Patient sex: F
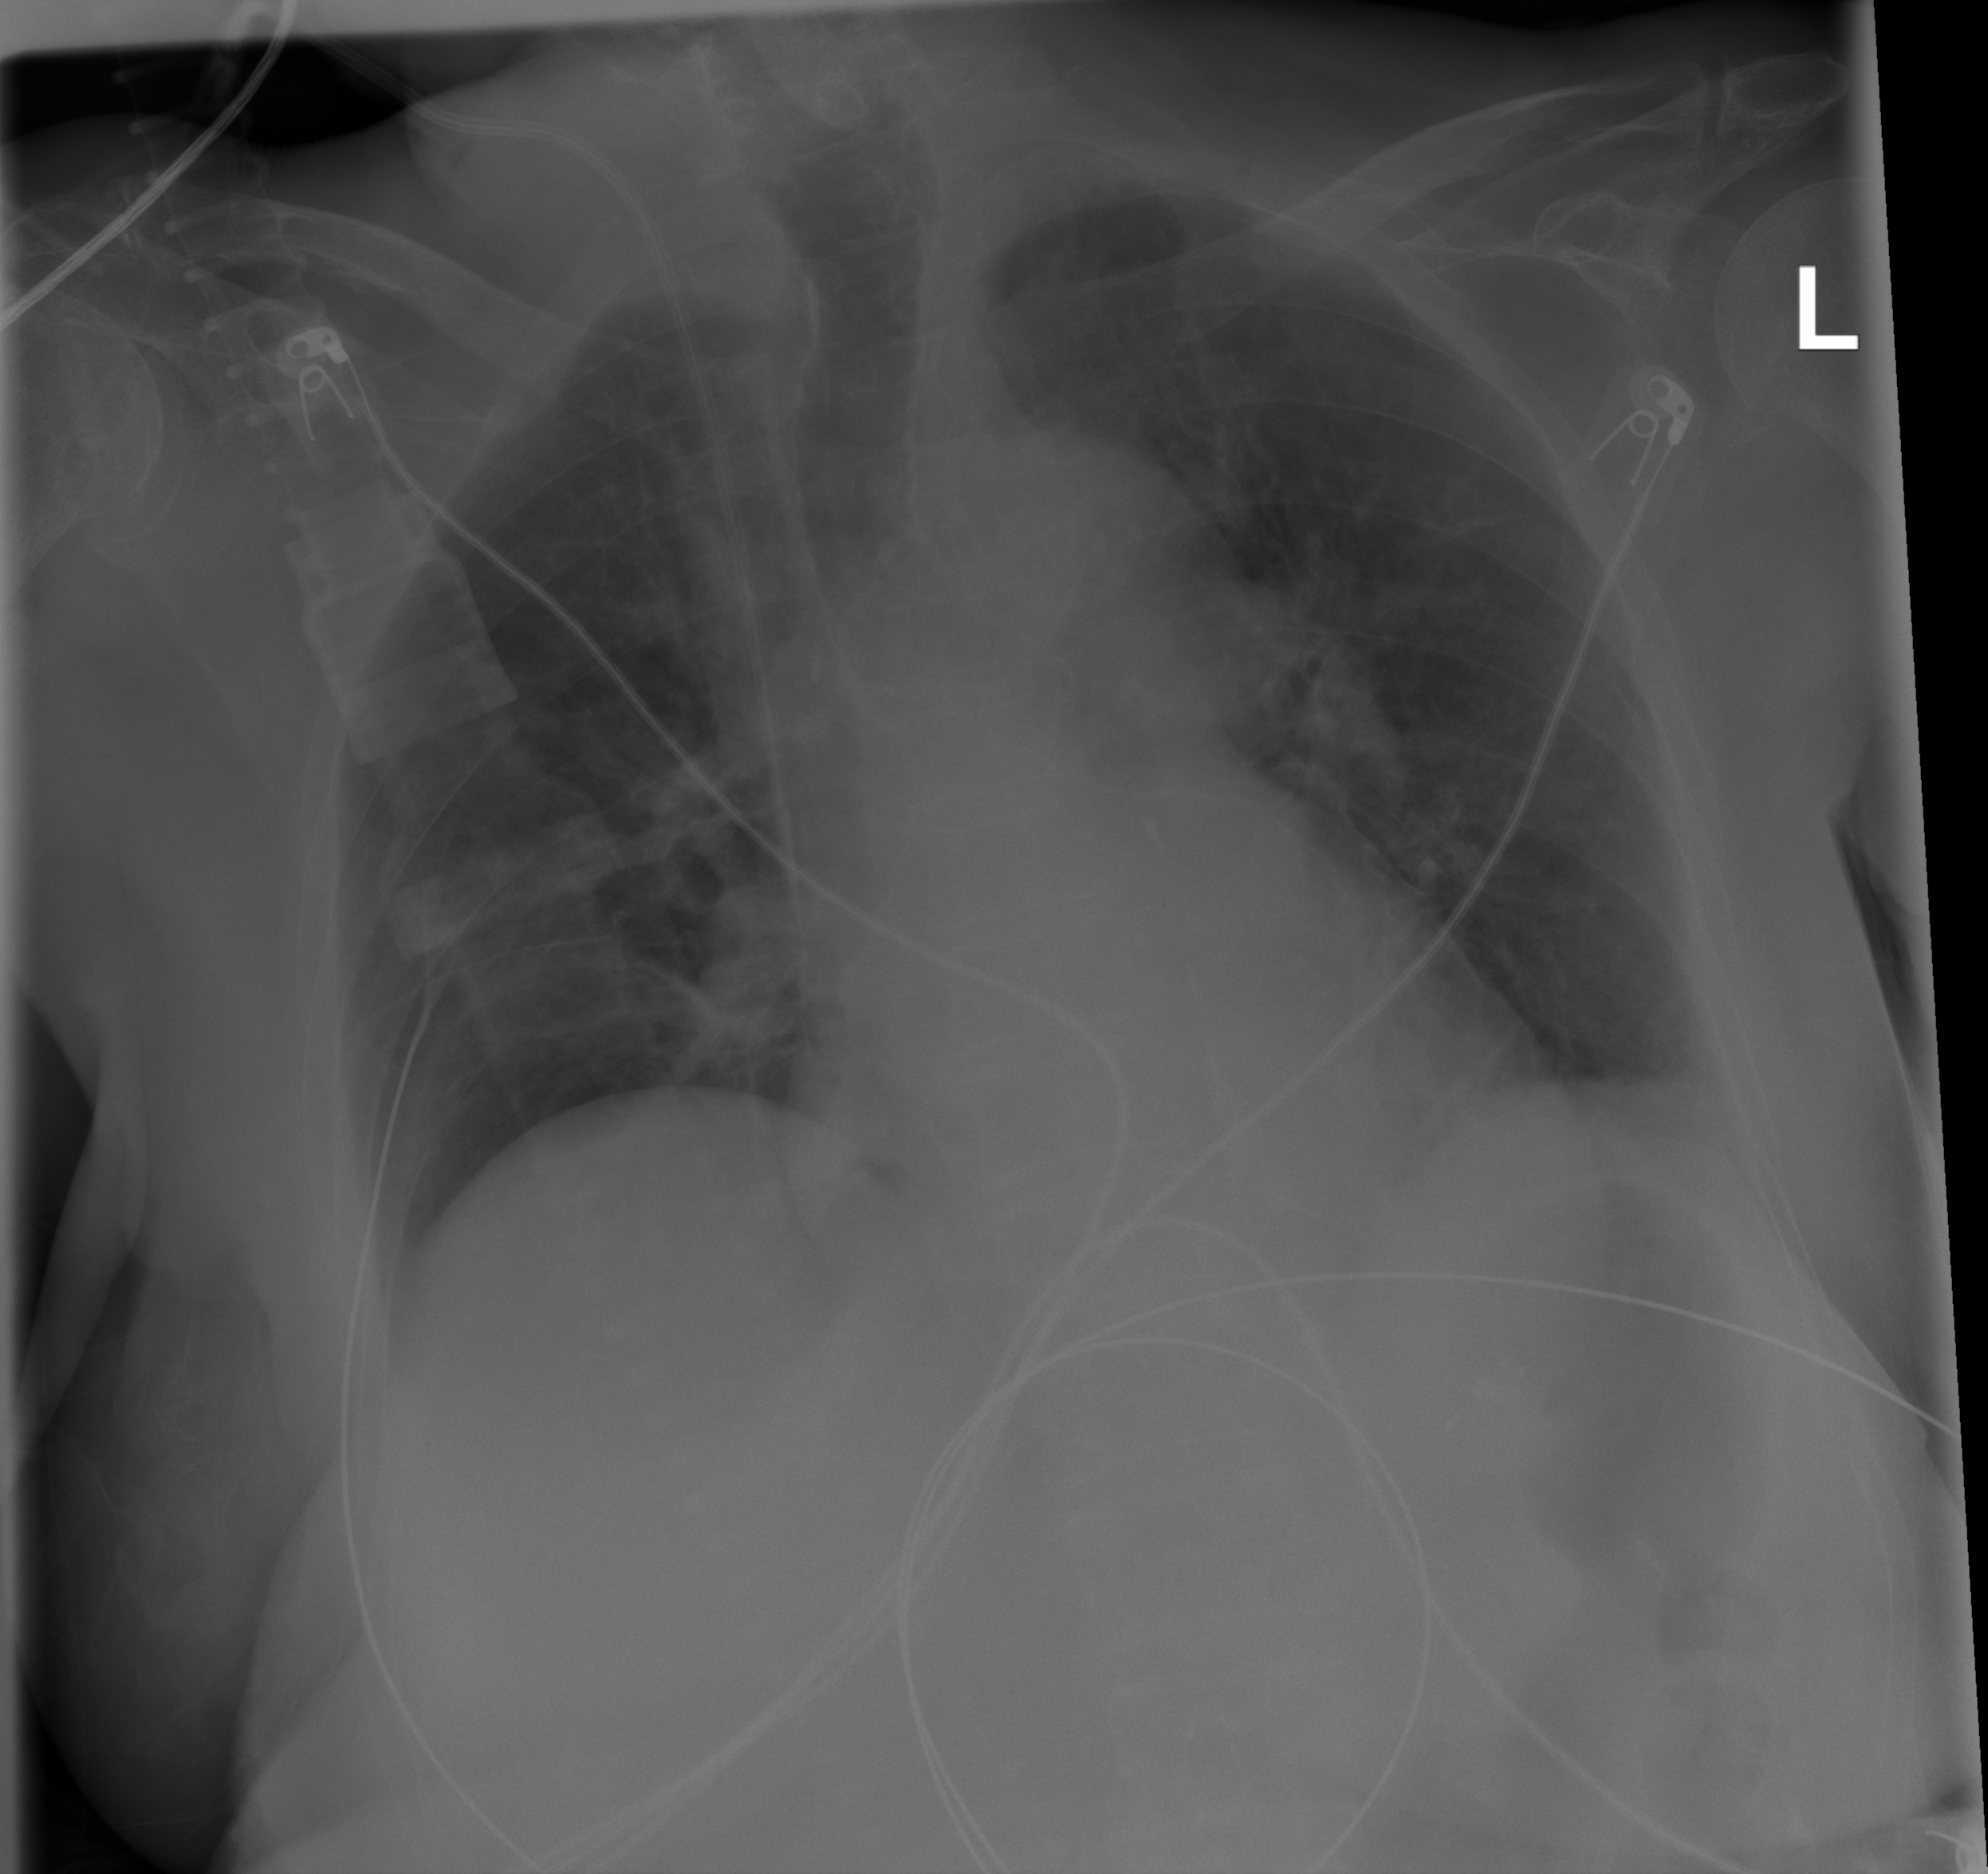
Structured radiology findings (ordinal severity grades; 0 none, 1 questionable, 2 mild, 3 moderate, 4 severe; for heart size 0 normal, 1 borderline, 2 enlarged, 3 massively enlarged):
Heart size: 1
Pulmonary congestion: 0
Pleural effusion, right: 0
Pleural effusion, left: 0
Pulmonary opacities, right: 0
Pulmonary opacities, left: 0
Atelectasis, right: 2
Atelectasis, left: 0